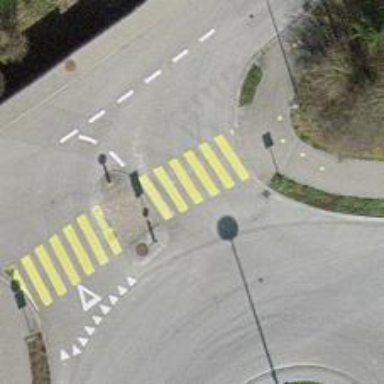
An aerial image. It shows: Uncontrolled zebra crossing on the road.